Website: lowes
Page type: customer-info-address
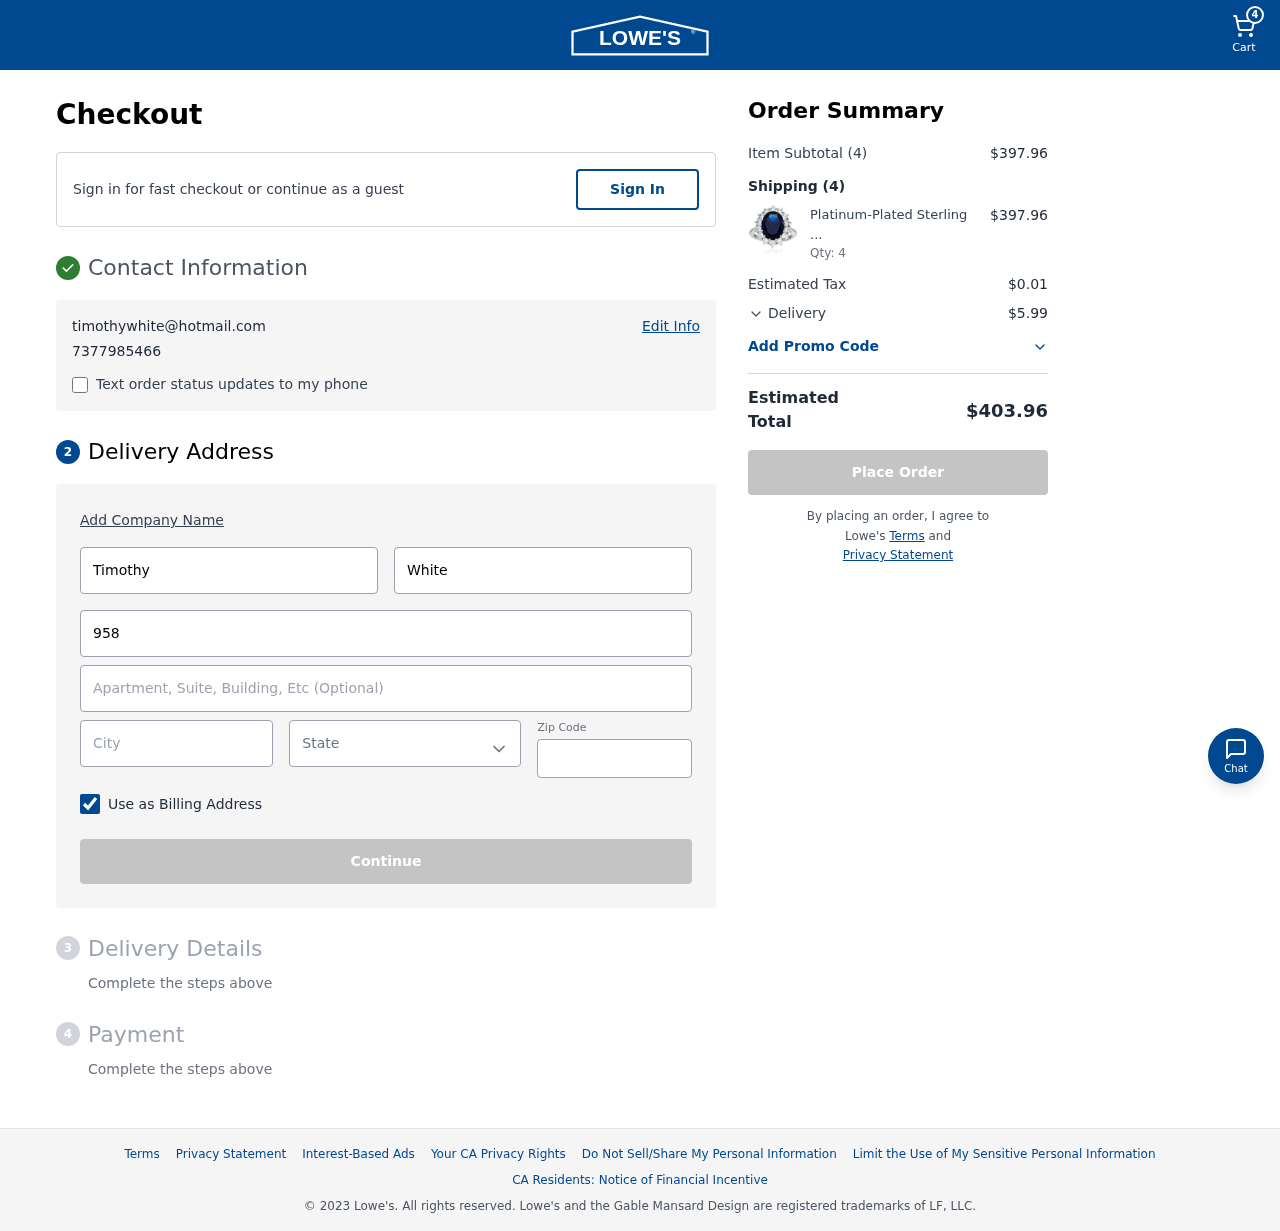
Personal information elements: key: PII_CITY
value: Thomastown
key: PII_EMAIL
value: timothywhite@hotmail.com
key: PII_FIRSTNAME
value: Timothy
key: PII_LASTNAME
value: White
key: PII_PHONE
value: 7377985466
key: PII_POSTCODE
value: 00647
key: PII_STATE
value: Oklahoma
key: PII_STREET
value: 958 Joseph Ways
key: PII_STREET2
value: Apt. 557
Product elements: key: PRODUCT1_NAME
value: Platinum-Plated Sterling Silver Celebrity "Kate" Ring made with Swarovski Zirconia Accents, Size 7
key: PRODUCT1_QUANTITY
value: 4
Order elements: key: ORDER_NUM_ITEMS
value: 4
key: ORDER_SUBTOTAL
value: $397.96
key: ORDER_NUM_ITEMS2
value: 4
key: ORDER_SUBTOTAL2
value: $397.96
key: ORDER_TAX
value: $0.01
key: ORDER_SHIPPING_COST
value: $5.99
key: ORDER_TOTAL
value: $403.96